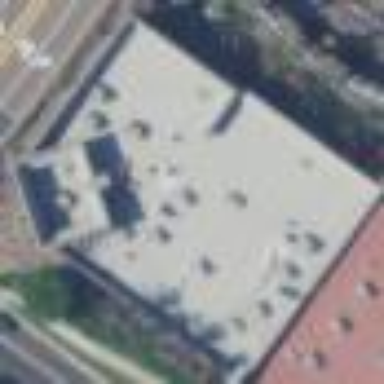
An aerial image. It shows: Fast food restaurant building.